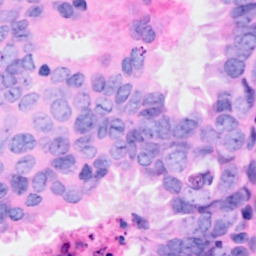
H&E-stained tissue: Breast